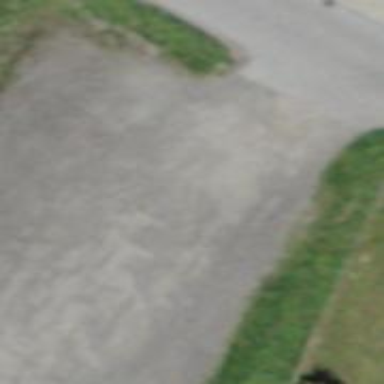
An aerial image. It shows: Unpaved service road designated as parking aisle.